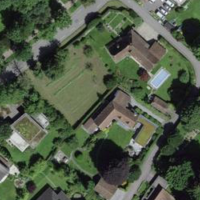
EUNIS habitat code: 55
Species observed at this site:
Cornus sanguinea